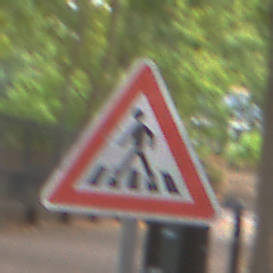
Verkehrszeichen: FussgaengerueberwegRechts
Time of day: MorningAfternoon
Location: Outdoor (Urban)
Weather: Overcast
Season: NotSpecified
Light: Natural